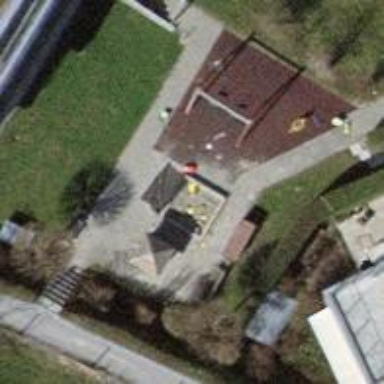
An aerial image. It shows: Playground area for leisure activities on the land.